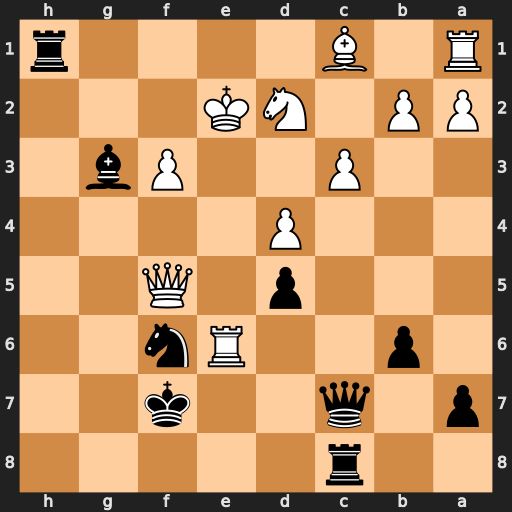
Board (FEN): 2r5/p1q2k2/1p2Rn2/3p1Q2/3P4/2P2Pb1/PP1NK3/R1B4r
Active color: b
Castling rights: -
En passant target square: -
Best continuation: Re1+ Kd3 Rxe6